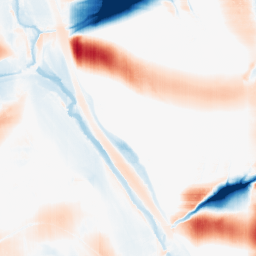
Category: morphological
Decomposition family: morphological_square
Decomposition parameters: operation: average
size: 50
Upsampling method: lanczos
Upsampling parameters: scale: 4
Upsampling scale: 4